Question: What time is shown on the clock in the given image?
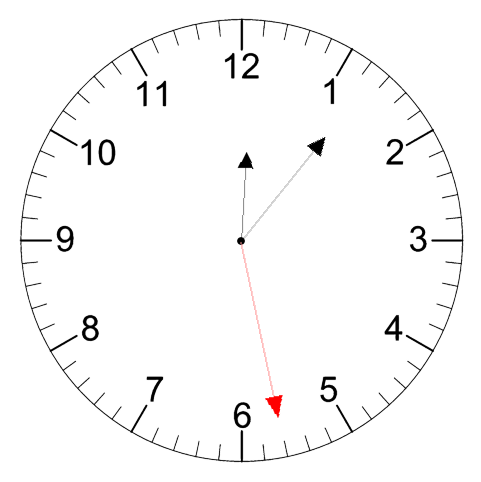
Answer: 12:06:28